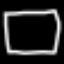
Label: square